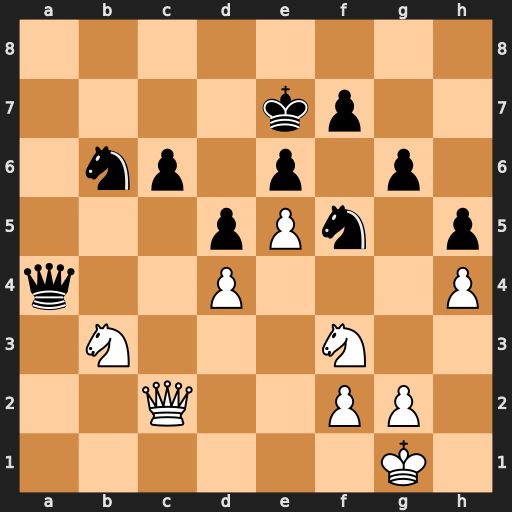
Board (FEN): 8/4kp2/1np1p1p1/3pPn1p/q2P3P/1N3N2/2Q2PP1/6K1
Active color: w
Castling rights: -
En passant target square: -
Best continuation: Qc5+ Ke8 Qxb6 Qb5 Qxb5